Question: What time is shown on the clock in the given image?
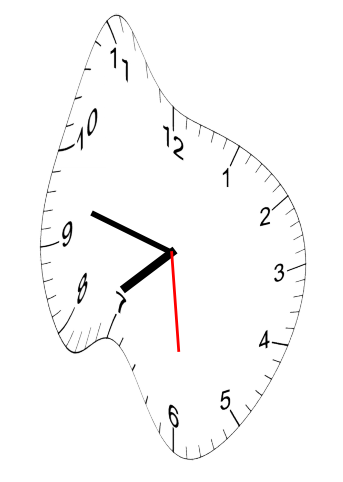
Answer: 07:47:29